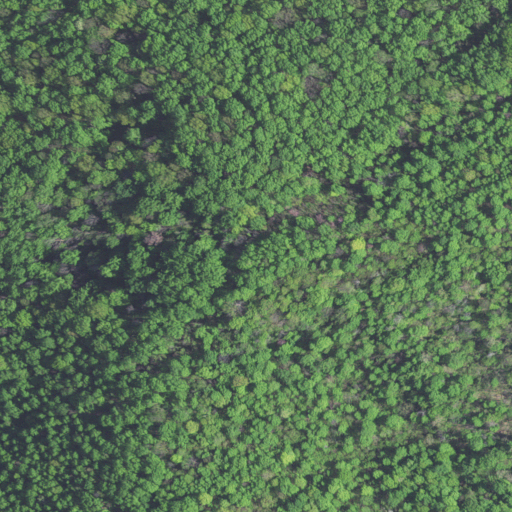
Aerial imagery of mountain in Virginia named Gaines Mountain containing only deciduous forest